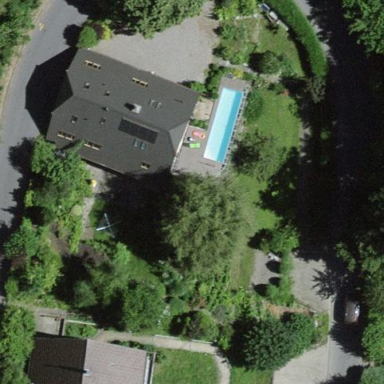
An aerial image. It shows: Residential building.